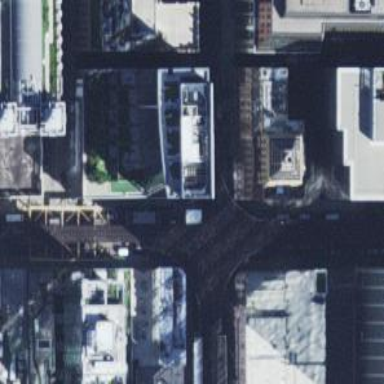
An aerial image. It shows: Junction on the railway.